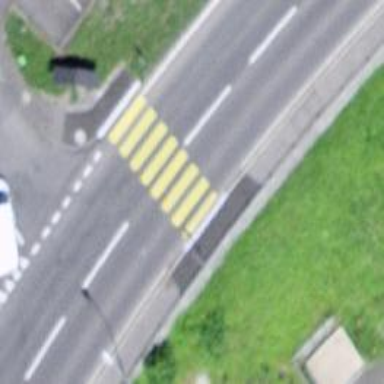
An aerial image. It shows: Uncontrolled zebra crossing.